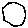
Label: hexagon